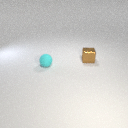
small brown metal cube to the right of small cyan rubber sphere